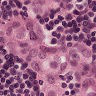
Metastatic tissue present: yes